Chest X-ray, PA view. Patient: 48 years old, sex M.
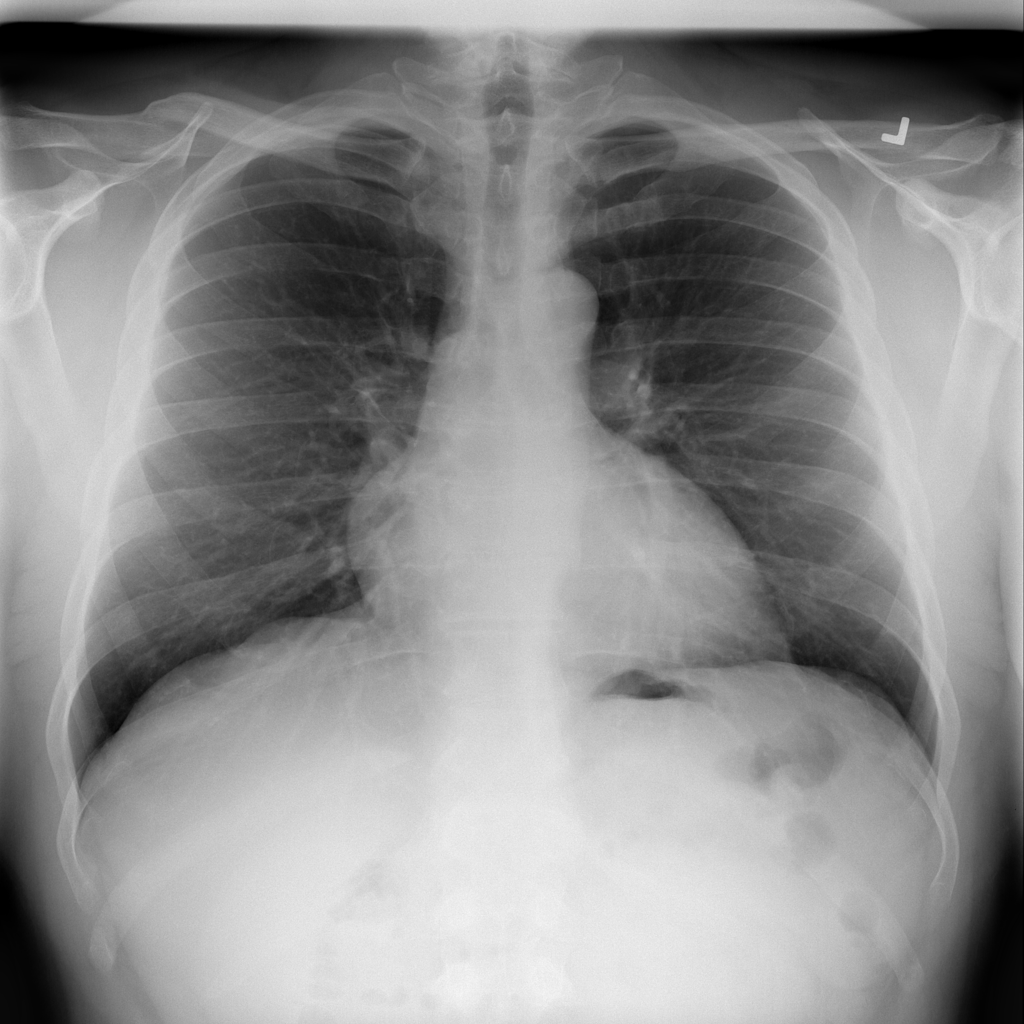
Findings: No Finding